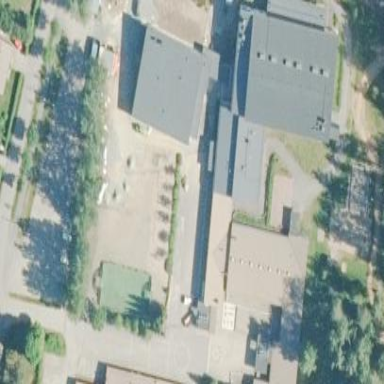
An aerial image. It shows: School building with skillion roof shape.